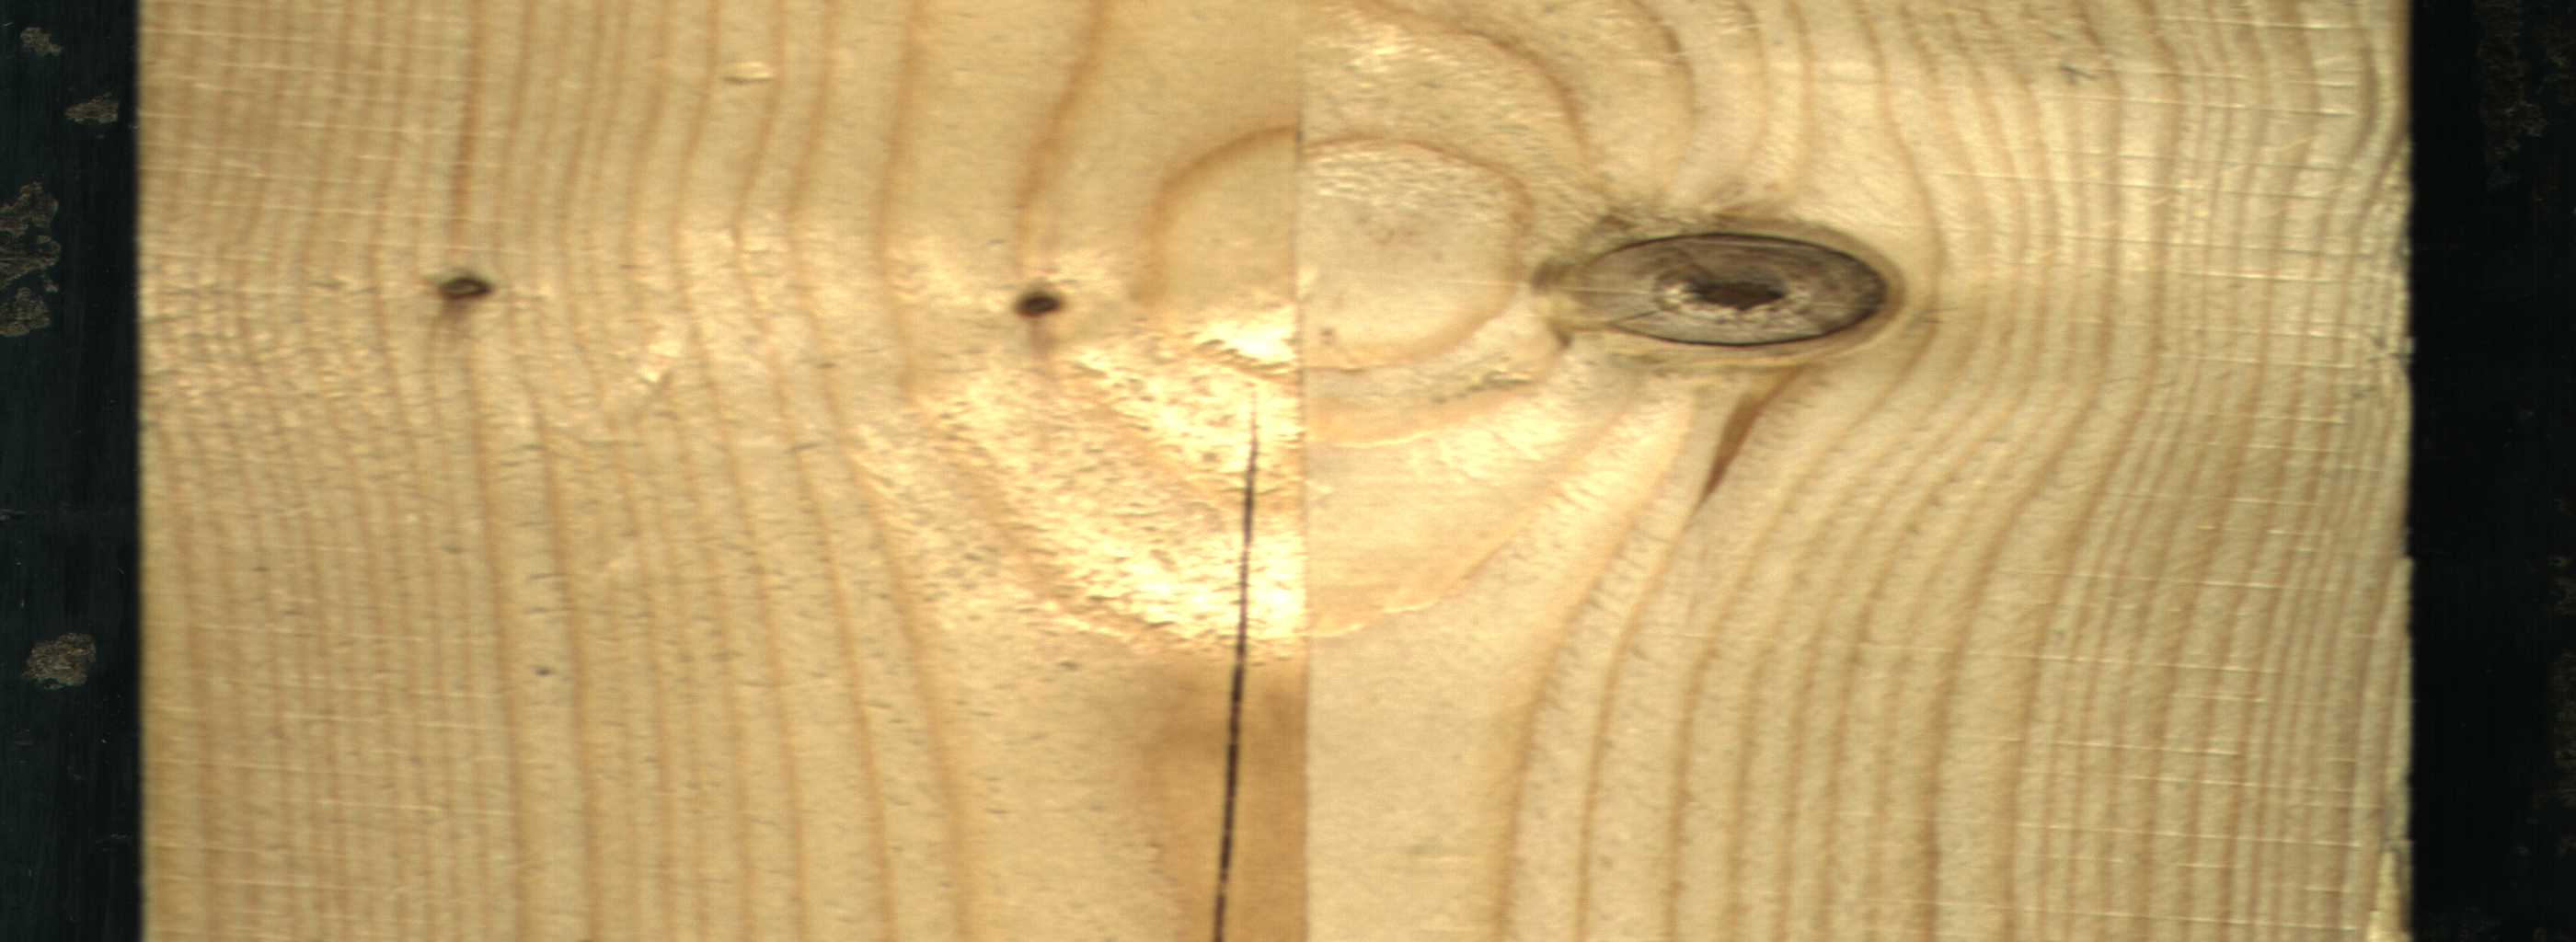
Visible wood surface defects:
Crack
Dead_Knot
Live_Knot
Live_Knot